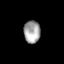
Tissue: skin
Cell type: Epithelial cells
Senescence score: 0.251
Nuclear area (px): 363
Mean DAPI intensity: 162.873